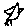
Label: bird